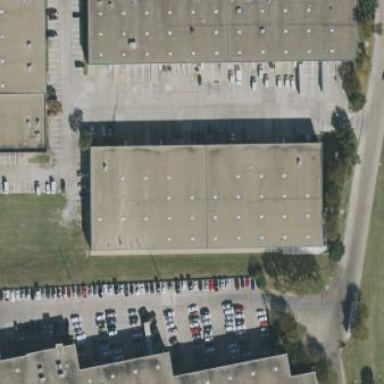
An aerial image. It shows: Warehouse.